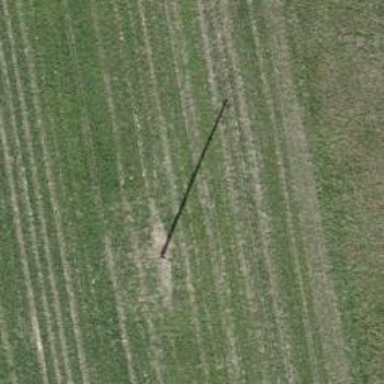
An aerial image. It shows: Minor power line.